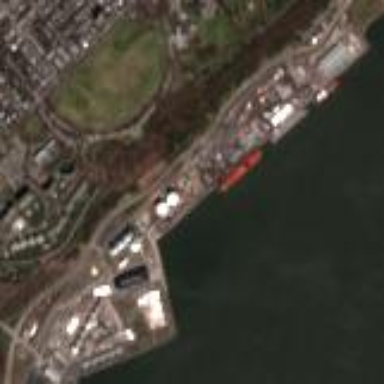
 specifically for cargo. The port includes container facilities."